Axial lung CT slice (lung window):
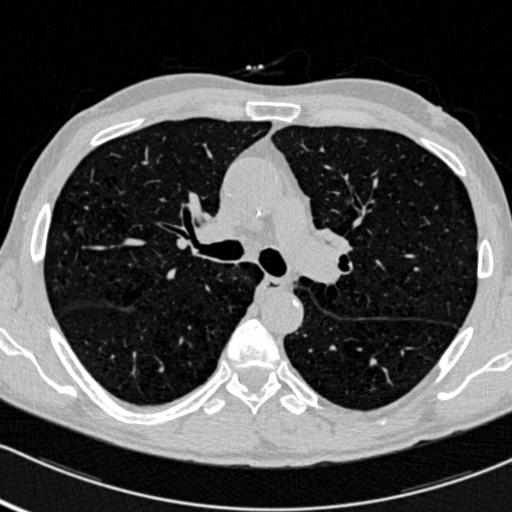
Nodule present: no